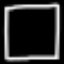
Label: square